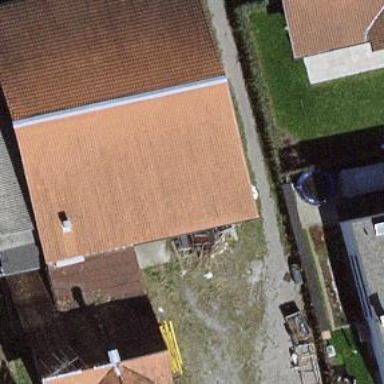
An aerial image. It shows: Farm building.